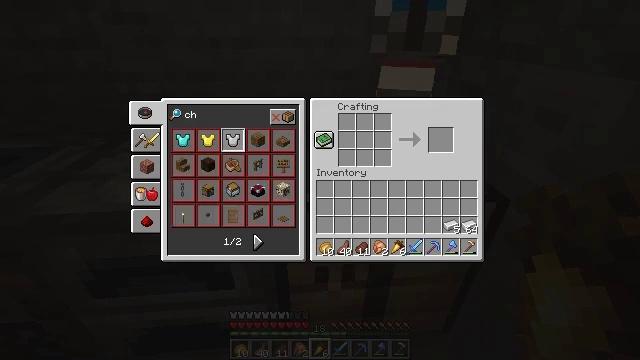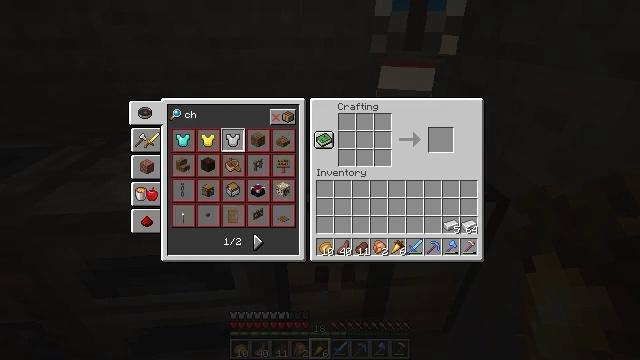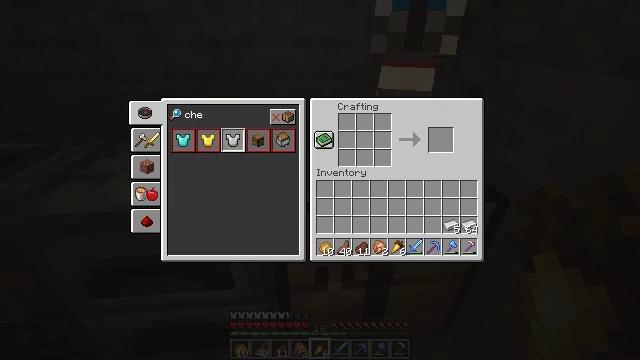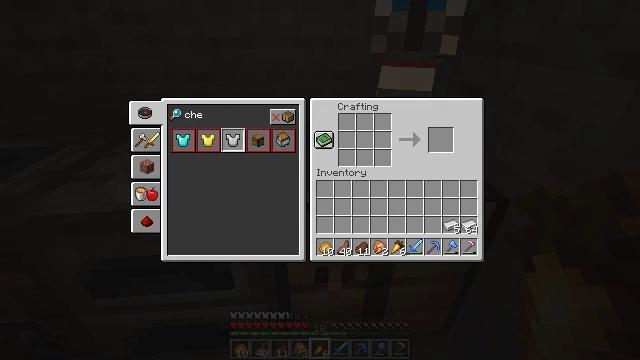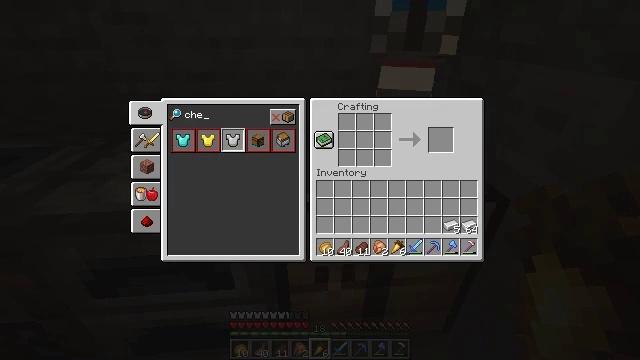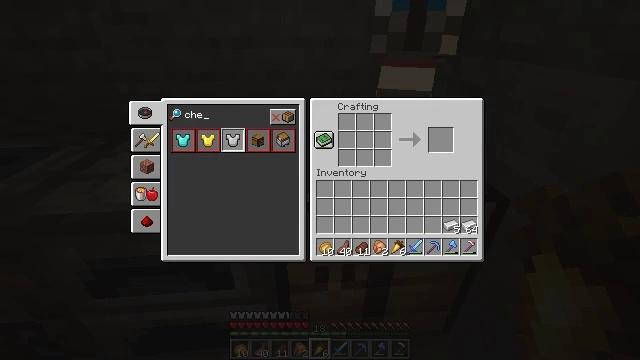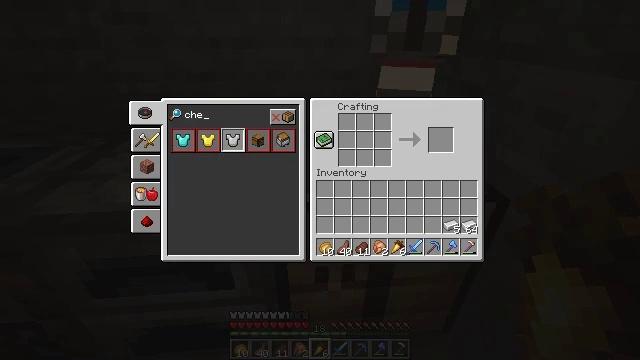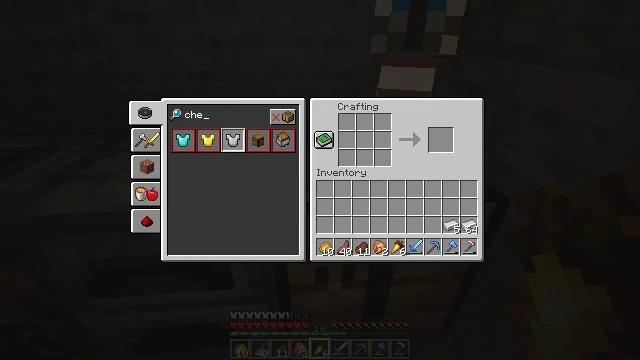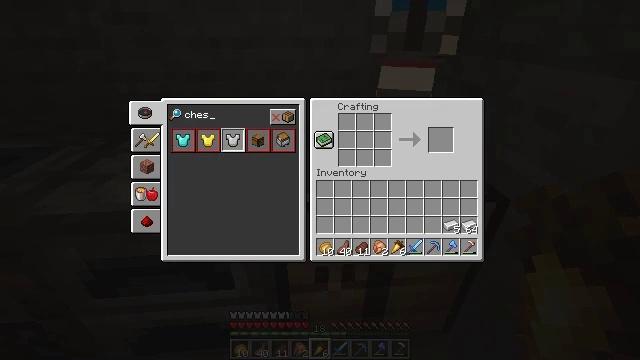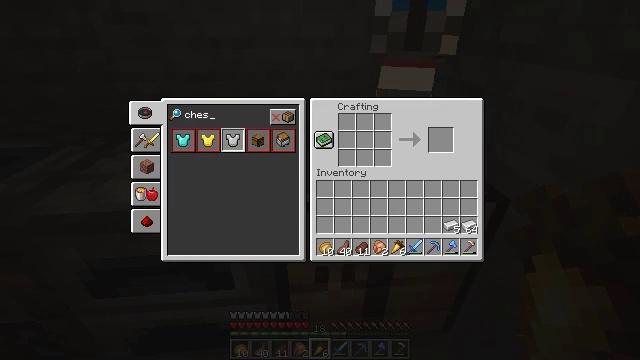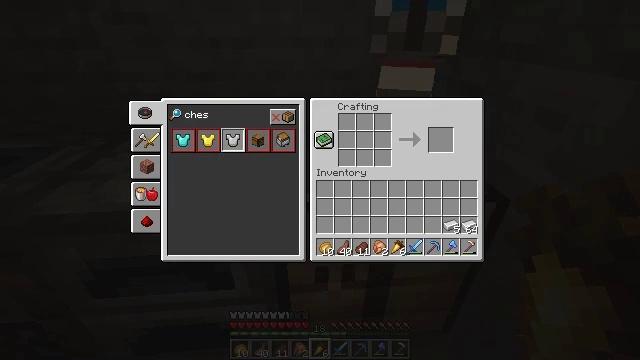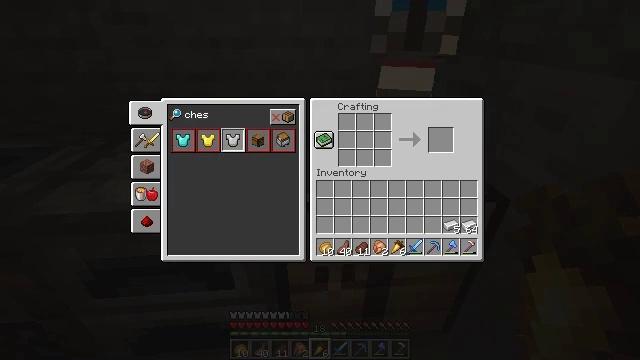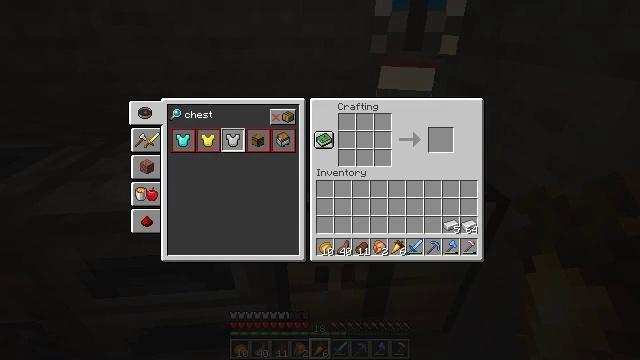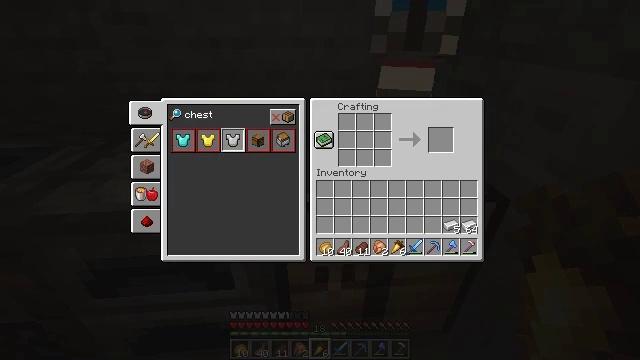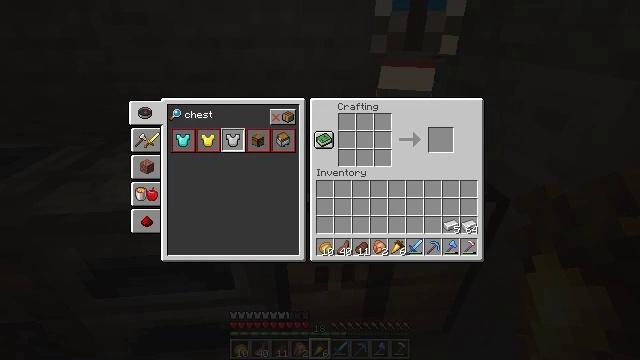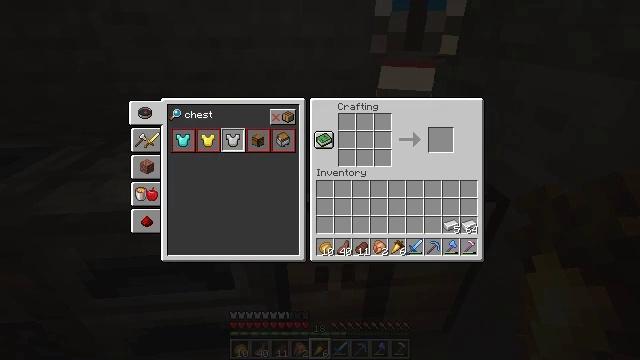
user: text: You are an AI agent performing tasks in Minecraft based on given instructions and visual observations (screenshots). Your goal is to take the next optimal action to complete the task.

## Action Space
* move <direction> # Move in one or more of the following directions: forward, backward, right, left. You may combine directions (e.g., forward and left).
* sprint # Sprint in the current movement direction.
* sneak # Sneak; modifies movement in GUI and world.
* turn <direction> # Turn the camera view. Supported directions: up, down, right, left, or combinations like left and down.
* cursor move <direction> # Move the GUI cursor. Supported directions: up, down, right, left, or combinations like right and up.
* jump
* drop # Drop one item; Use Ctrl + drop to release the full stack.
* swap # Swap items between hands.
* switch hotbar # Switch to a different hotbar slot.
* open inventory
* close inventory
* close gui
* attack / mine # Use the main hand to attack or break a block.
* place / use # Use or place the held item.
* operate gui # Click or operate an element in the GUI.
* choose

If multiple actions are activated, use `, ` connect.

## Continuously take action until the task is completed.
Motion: motion action
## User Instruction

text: Use iron ingot, stick, and wooden plank to craft a tripwire hook.
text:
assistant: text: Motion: no_op
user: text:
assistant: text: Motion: open inventory
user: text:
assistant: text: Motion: open inventory
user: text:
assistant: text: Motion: open inventory
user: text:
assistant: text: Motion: no_op
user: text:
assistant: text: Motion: no_op
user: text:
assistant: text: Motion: no_op
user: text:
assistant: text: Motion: move back
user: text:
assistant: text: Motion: move back
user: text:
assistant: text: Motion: no_op
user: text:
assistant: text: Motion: no_op
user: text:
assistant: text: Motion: no_op
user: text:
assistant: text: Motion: no_op
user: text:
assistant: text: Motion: no_op
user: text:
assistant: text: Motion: no_op
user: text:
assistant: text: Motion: no_op
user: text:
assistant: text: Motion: no_op
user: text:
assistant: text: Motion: no_op
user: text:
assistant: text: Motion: no_op
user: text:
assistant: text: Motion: no_op
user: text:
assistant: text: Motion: no_op
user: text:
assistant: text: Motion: no_op
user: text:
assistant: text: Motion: no_op
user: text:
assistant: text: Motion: no_op
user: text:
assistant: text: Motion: no_op
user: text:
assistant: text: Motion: no_op
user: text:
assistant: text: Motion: no_op
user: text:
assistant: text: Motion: no_op
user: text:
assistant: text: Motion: no_op
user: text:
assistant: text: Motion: no_op